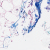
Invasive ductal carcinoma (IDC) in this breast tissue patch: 0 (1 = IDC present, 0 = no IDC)